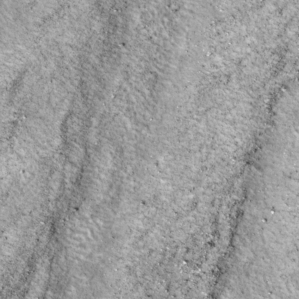
Label: non_frost